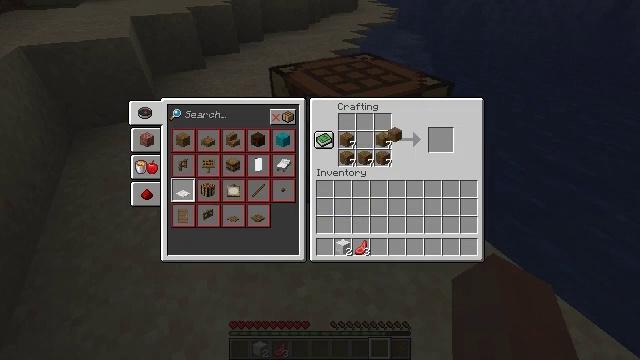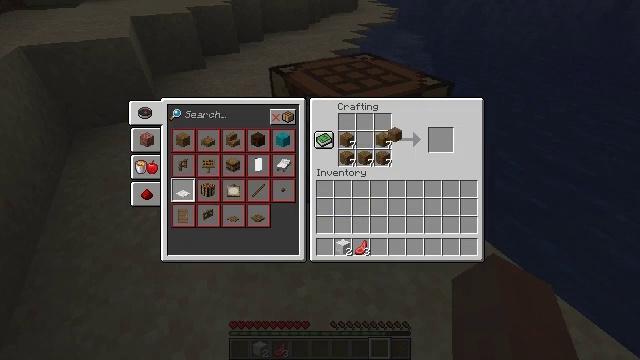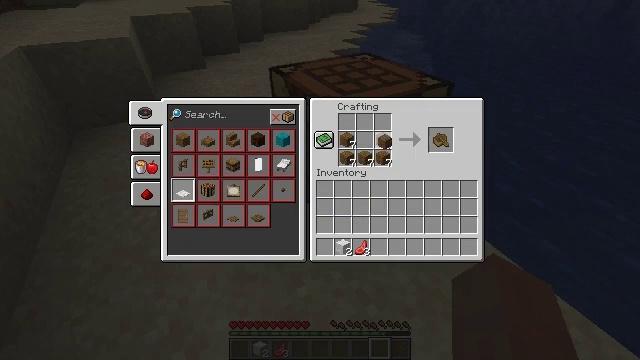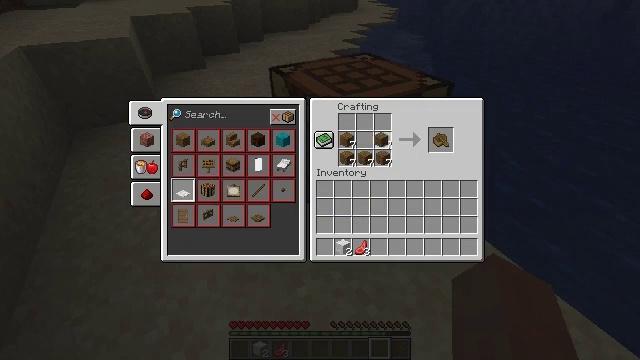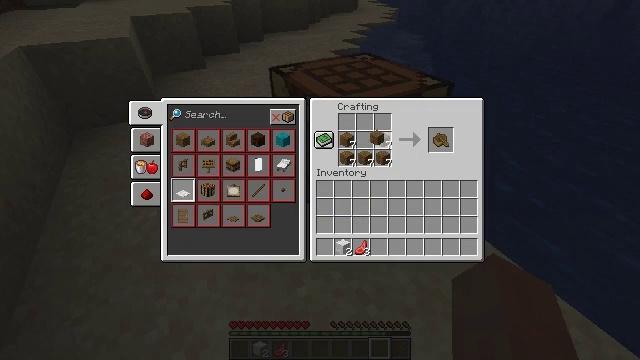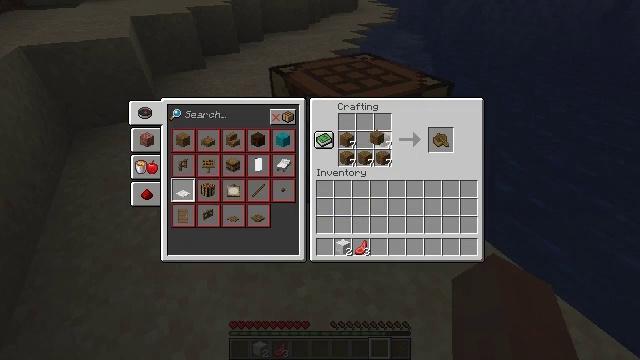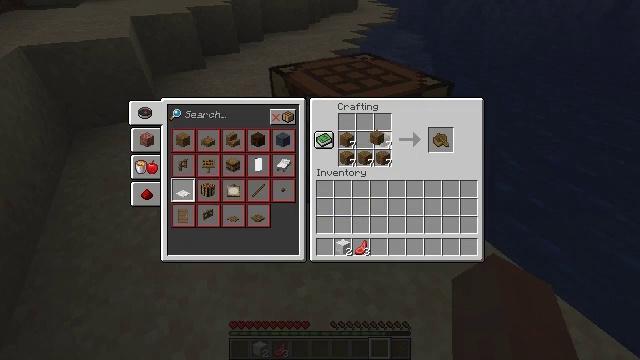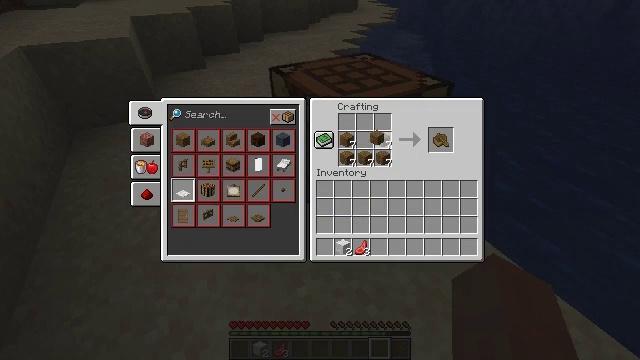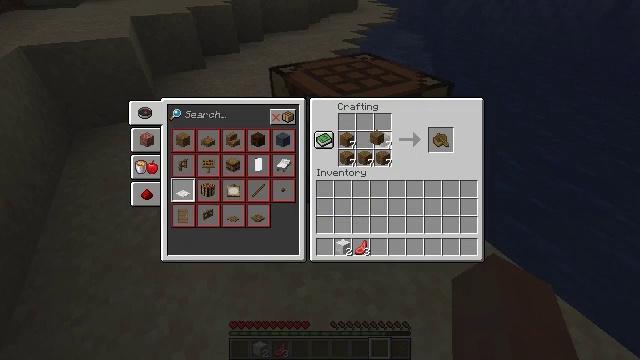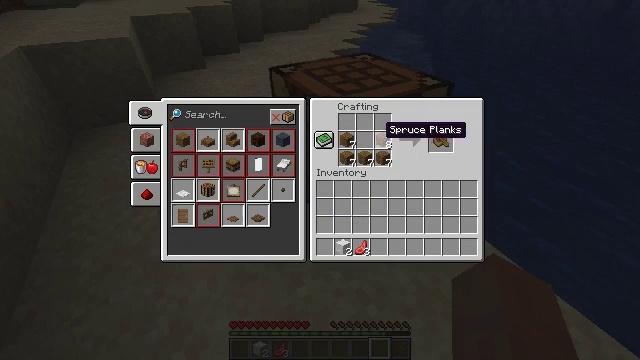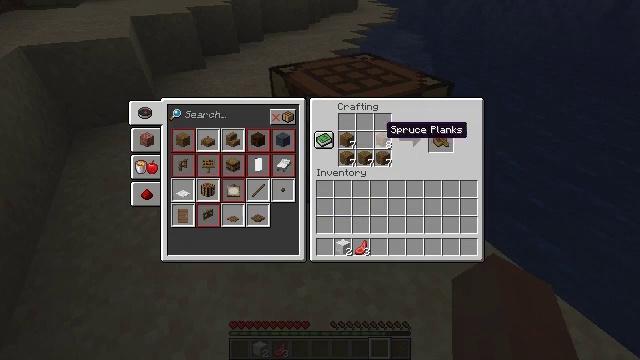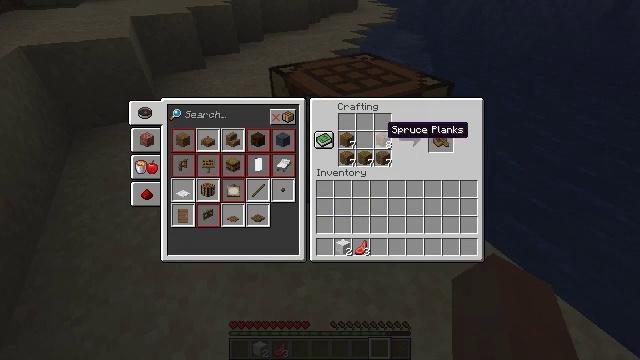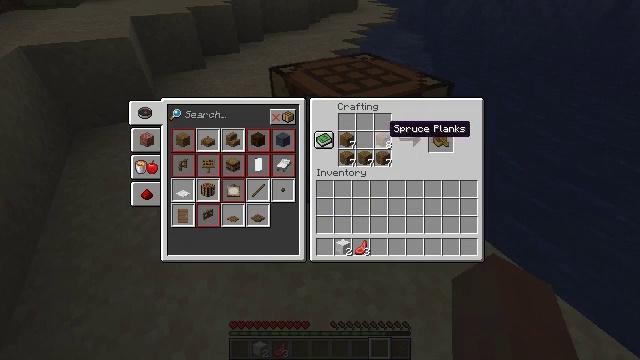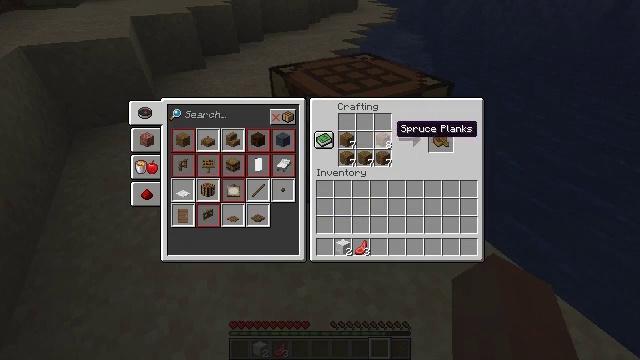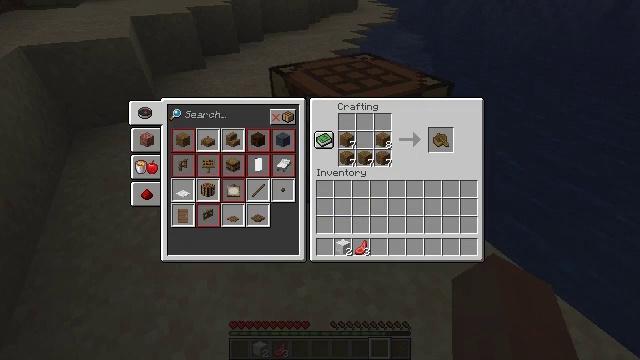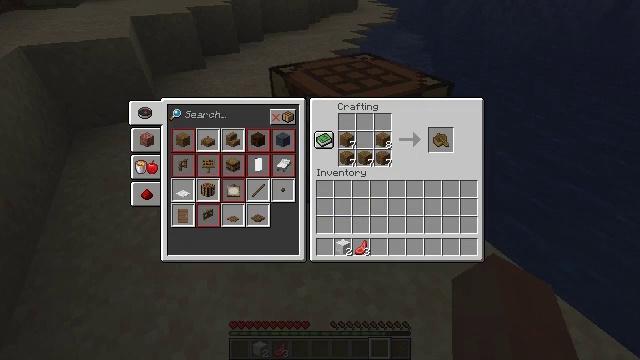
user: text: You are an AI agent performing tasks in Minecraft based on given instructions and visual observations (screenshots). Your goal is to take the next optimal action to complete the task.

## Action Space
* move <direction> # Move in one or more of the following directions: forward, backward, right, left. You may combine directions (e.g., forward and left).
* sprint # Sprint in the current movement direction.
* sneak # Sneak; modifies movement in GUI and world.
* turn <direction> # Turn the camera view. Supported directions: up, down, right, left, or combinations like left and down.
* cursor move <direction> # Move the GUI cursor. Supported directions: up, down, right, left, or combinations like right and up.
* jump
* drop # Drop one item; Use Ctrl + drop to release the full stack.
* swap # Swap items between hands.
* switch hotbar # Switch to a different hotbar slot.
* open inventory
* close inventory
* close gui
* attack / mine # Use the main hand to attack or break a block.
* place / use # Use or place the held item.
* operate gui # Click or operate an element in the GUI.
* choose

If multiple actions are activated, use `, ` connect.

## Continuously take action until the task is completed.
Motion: motion action
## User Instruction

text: Craft a spruce boat in the crafting table with spruce planks.
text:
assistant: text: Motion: no_op
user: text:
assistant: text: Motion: cursor move left and down
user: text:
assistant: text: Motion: no_op
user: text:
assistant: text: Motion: no_op
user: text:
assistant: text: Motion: operate gui
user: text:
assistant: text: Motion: operate gui
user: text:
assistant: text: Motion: operate gui
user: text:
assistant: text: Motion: operate gui
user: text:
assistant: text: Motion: no_op
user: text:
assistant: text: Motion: no_op
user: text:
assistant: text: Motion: no_op
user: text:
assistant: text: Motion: no_op
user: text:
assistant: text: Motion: cursor move right
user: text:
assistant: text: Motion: cursor move right
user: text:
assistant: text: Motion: cursor move right
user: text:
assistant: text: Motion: cursor move right
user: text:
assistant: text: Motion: no_op
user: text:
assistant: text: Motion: no_op
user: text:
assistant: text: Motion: no_op
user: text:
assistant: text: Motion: no_op
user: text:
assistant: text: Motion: no_op
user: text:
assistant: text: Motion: cursor move right
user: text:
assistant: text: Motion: no_op
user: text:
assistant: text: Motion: operate gui
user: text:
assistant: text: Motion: operate gui
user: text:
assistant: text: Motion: operate gui
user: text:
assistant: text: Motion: cursor move left and down, operate gui
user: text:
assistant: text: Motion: cursor move left and down
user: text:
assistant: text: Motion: no_op